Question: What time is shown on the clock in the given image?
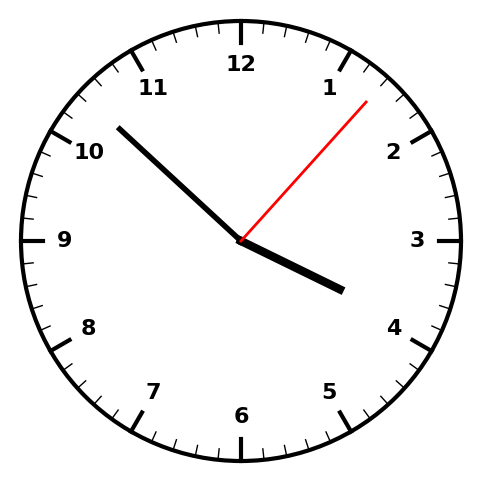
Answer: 03:52:07